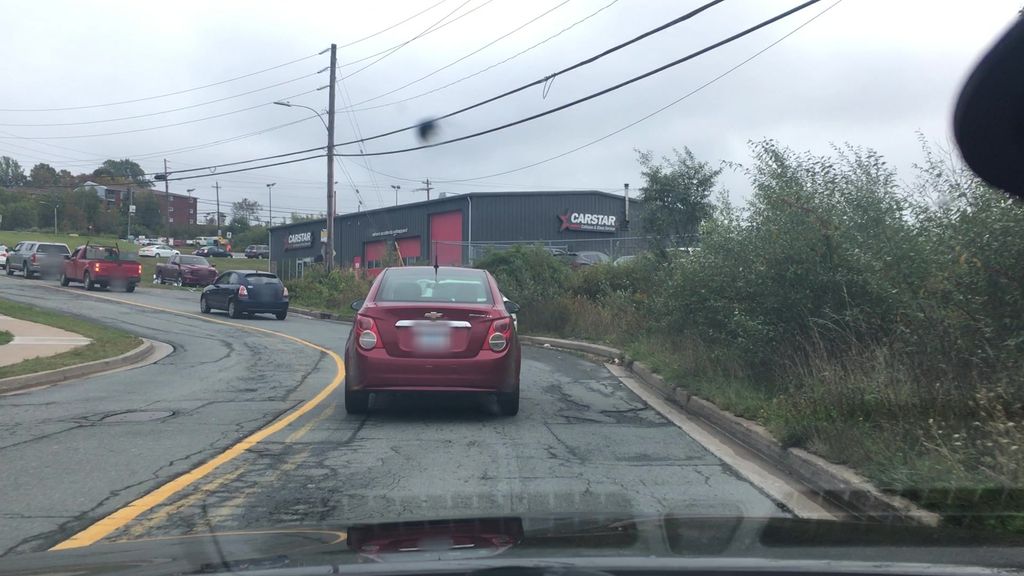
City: halifax